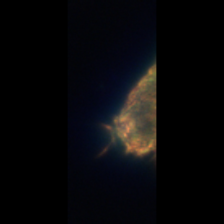
Taxon: Ciliates
Group: Other